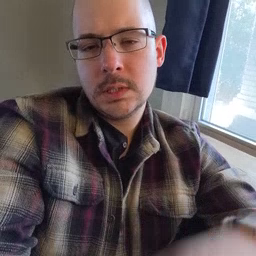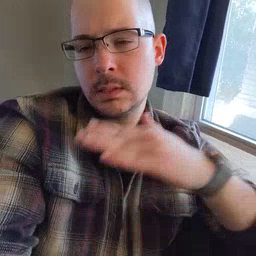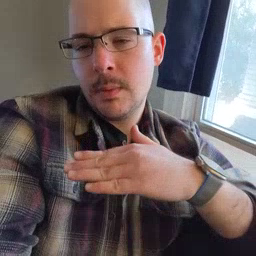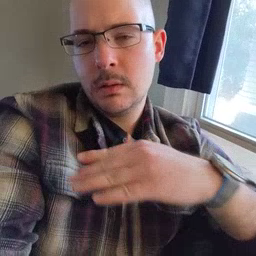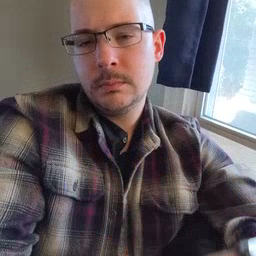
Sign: table